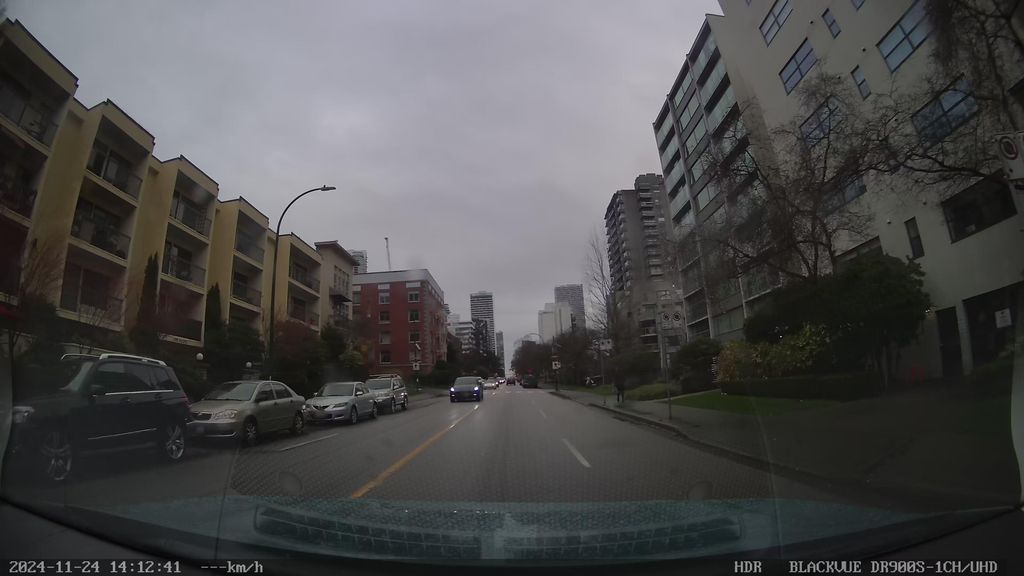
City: vancouver